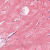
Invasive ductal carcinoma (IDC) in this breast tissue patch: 0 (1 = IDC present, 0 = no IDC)